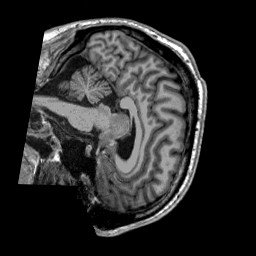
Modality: T1w
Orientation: sagittal
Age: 23
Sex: male
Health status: ill